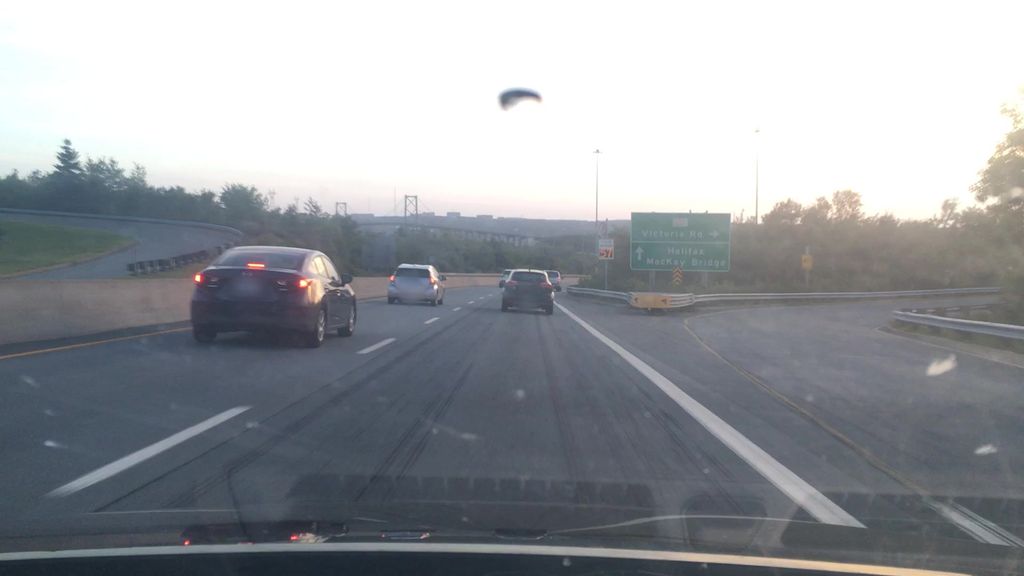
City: halifax